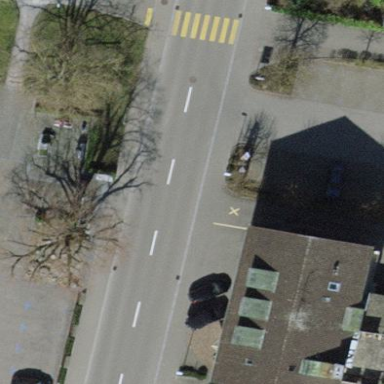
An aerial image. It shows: Public building.